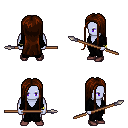
a pixel art fantasy rpg character, male body template, dark elf, purple skin, gray robe, magenta pants, brown extra-long hairstyle, bracelets, maroon shoes, spear, four views (front, back, left, right), 2x2 character sprite sheet, small pixel art, hard edges, no anti-aliasing